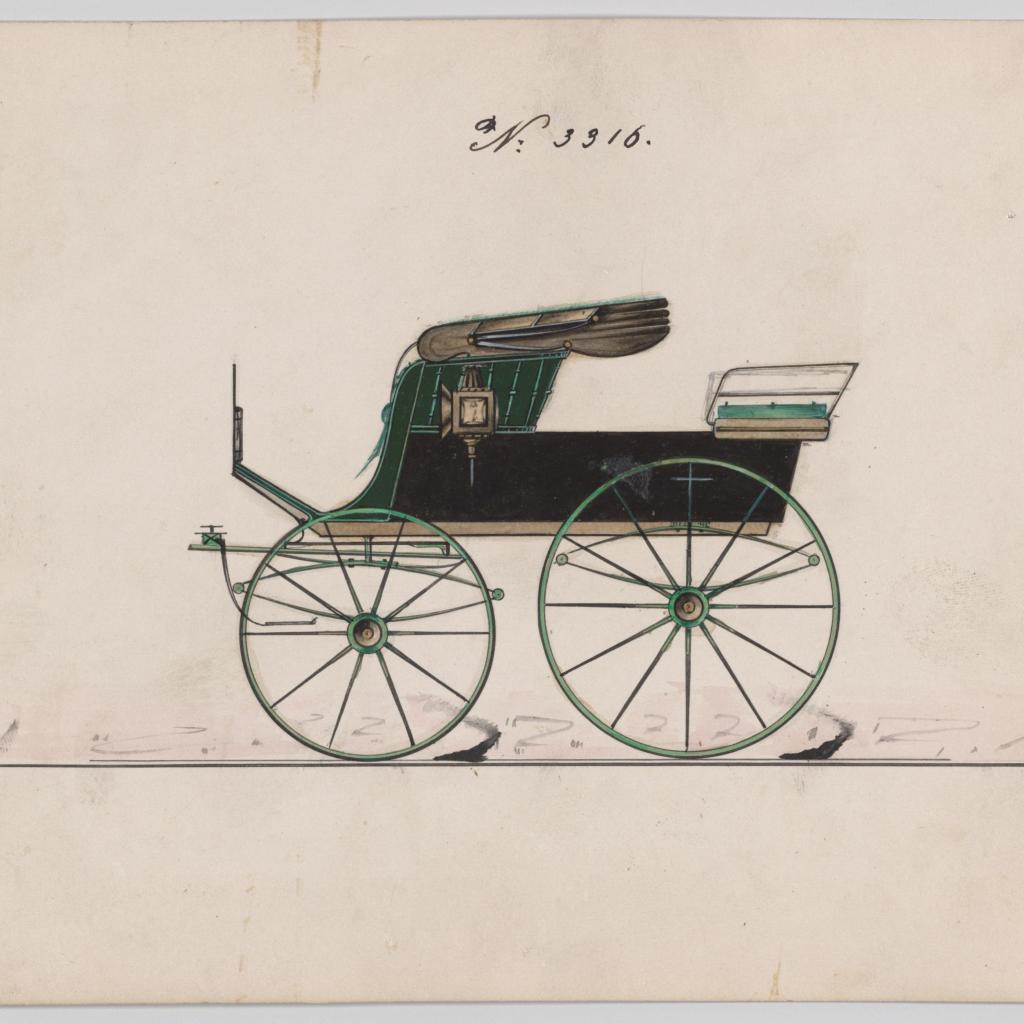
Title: Design for Stanhope Phaeton, no. 3316
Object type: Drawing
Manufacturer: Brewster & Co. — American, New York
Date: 1877
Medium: Graphite, pen and black ink, watercolor and gouache with gum arabic
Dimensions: sheet: 6 1/4 x 9 3/8 in. (15.9 x 23.9 cm)
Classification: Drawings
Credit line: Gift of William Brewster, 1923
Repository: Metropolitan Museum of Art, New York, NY